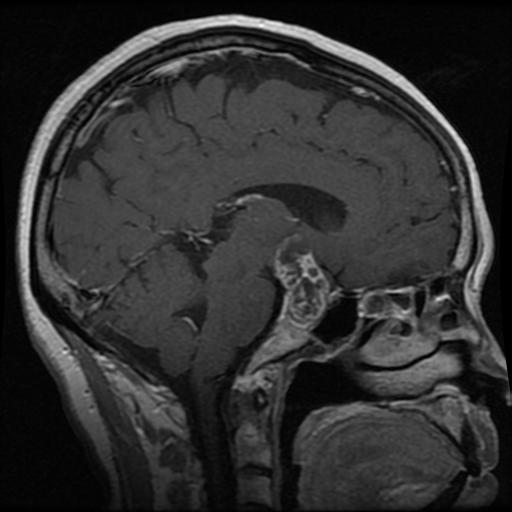
Label: pituitary